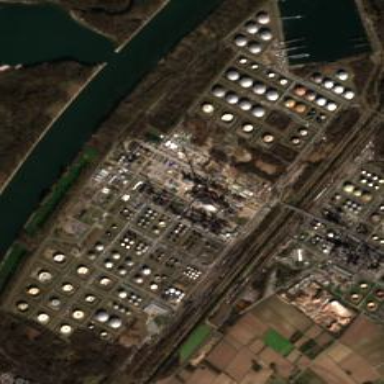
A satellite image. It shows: Industrial area with oil refinery. The refinery is enclosed by fence.